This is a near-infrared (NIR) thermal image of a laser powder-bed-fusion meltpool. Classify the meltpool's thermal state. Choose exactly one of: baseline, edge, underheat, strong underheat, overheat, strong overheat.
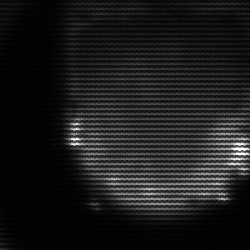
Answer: edge